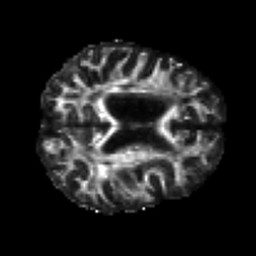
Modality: FA
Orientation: axial
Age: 67
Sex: female
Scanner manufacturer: siemens
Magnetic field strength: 3 T
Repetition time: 7.3 s
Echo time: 0.087 s